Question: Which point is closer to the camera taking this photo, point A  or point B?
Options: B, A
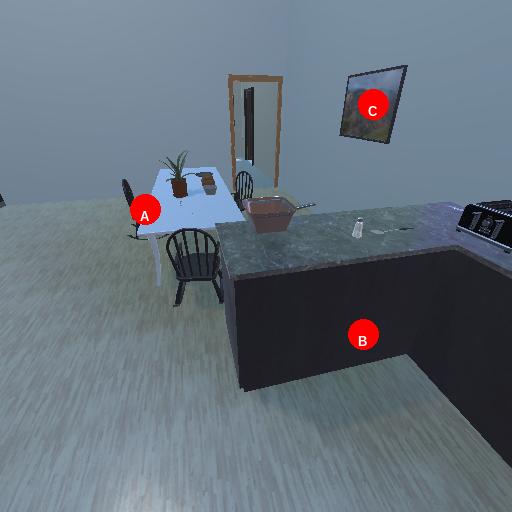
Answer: B